Interaction volume radius: 5 \u00c5
Interaction volume height: 25 \u00c5
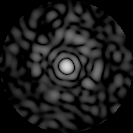
Disorder parameter: 0.8456